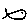
Label: fish